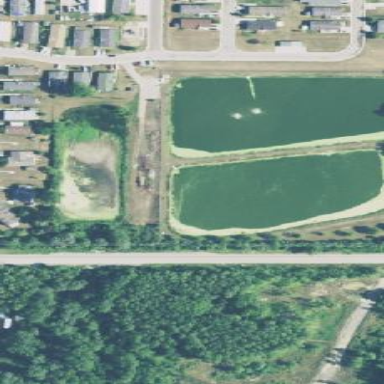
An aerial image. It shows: Retention pond with water.